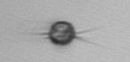
Label: Acanthoica_quattrospina